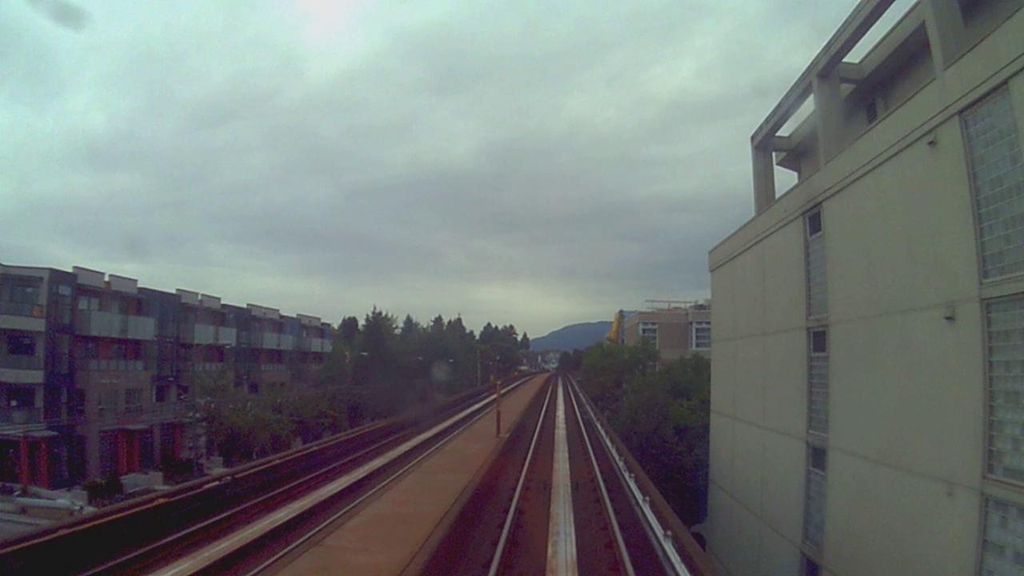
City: vancouver